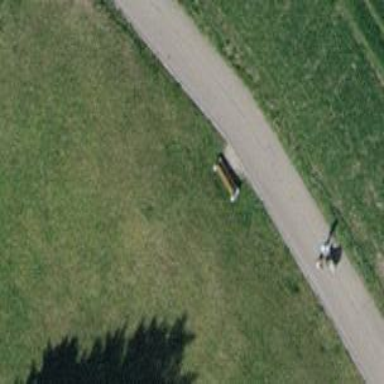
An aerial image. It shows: Brown bench.